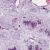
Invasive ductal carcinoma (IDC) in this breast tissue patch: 1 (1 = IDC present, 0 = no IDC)